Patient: sex M, age 63
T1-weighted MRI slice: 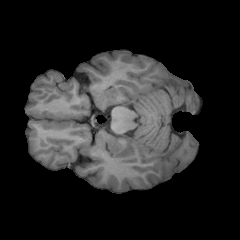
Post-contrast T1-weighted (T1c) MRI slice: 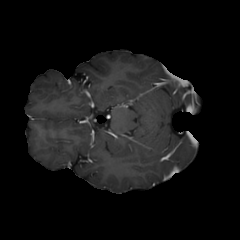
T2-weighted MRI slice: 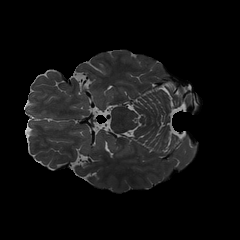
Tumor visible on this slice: no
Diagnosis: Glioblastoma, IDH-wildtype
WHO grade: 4